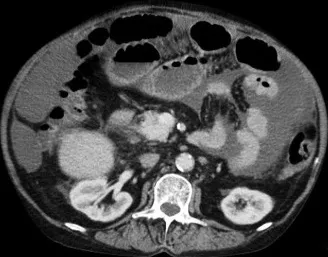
Abdominal CT Scan revealing diffuse dilatation of small bowel's loops in the. Axial plane.
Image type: radiology (ct)